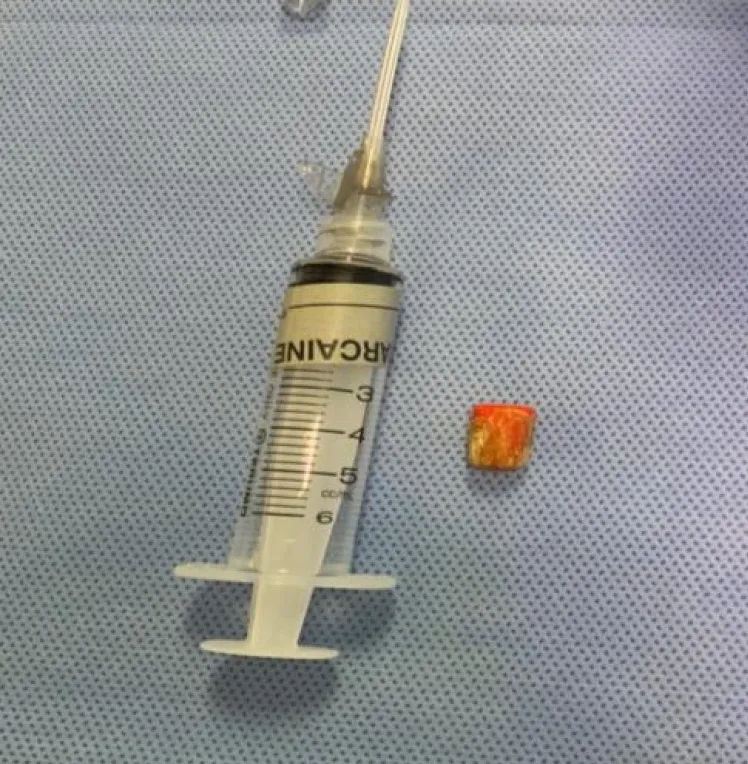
Foreign body was the eraser part of a pencil (no popcorn pieces).
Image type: medical_photograph (skin_photograph)